Interaction volume radius: 10 \u00c5
Interaction volume height: 15 \u00c5
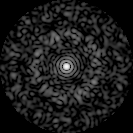
Disorder parameter: 0.8228